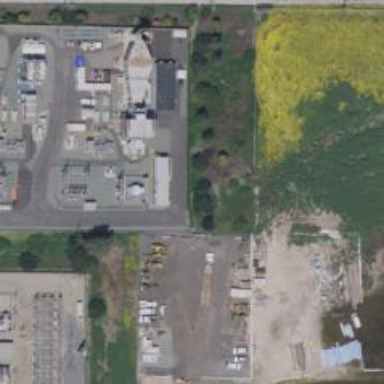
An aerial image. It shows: Power substation.